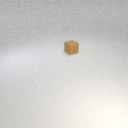
small brown rubber cube